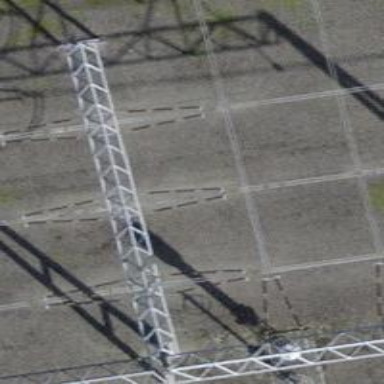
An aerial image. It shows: Three power lines with cables.